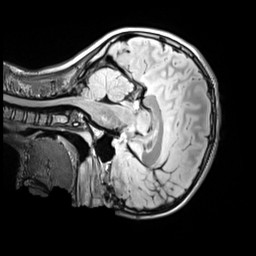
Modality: FLAIR
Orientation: sagittal
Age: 12
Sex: female
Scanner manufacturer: siemens
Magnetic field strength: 3 T
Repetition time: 5 s
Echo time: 0.388 s